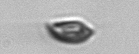
Label: Cryptophyta